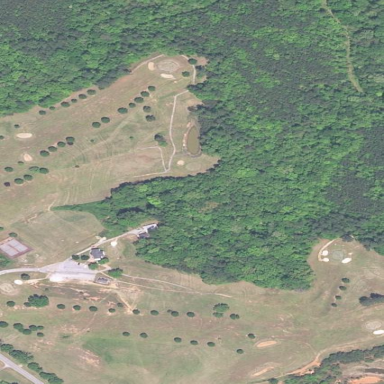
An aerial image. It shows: Golf course.